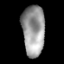
Tissue: lung
Cell type: T cells
Senescence score: 0.1796
Nuclear area (px): 1119
Mean DAPI intensity: 154.531